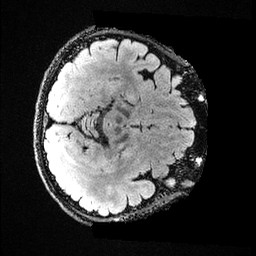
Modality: FLAIR
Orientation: axial
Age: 33
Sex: female
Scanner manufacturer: ge
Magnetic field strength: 3 T
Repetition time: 4.802 s
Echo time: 0.1171 s